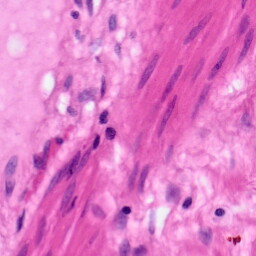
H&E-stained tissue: Pancreatic